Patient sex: M
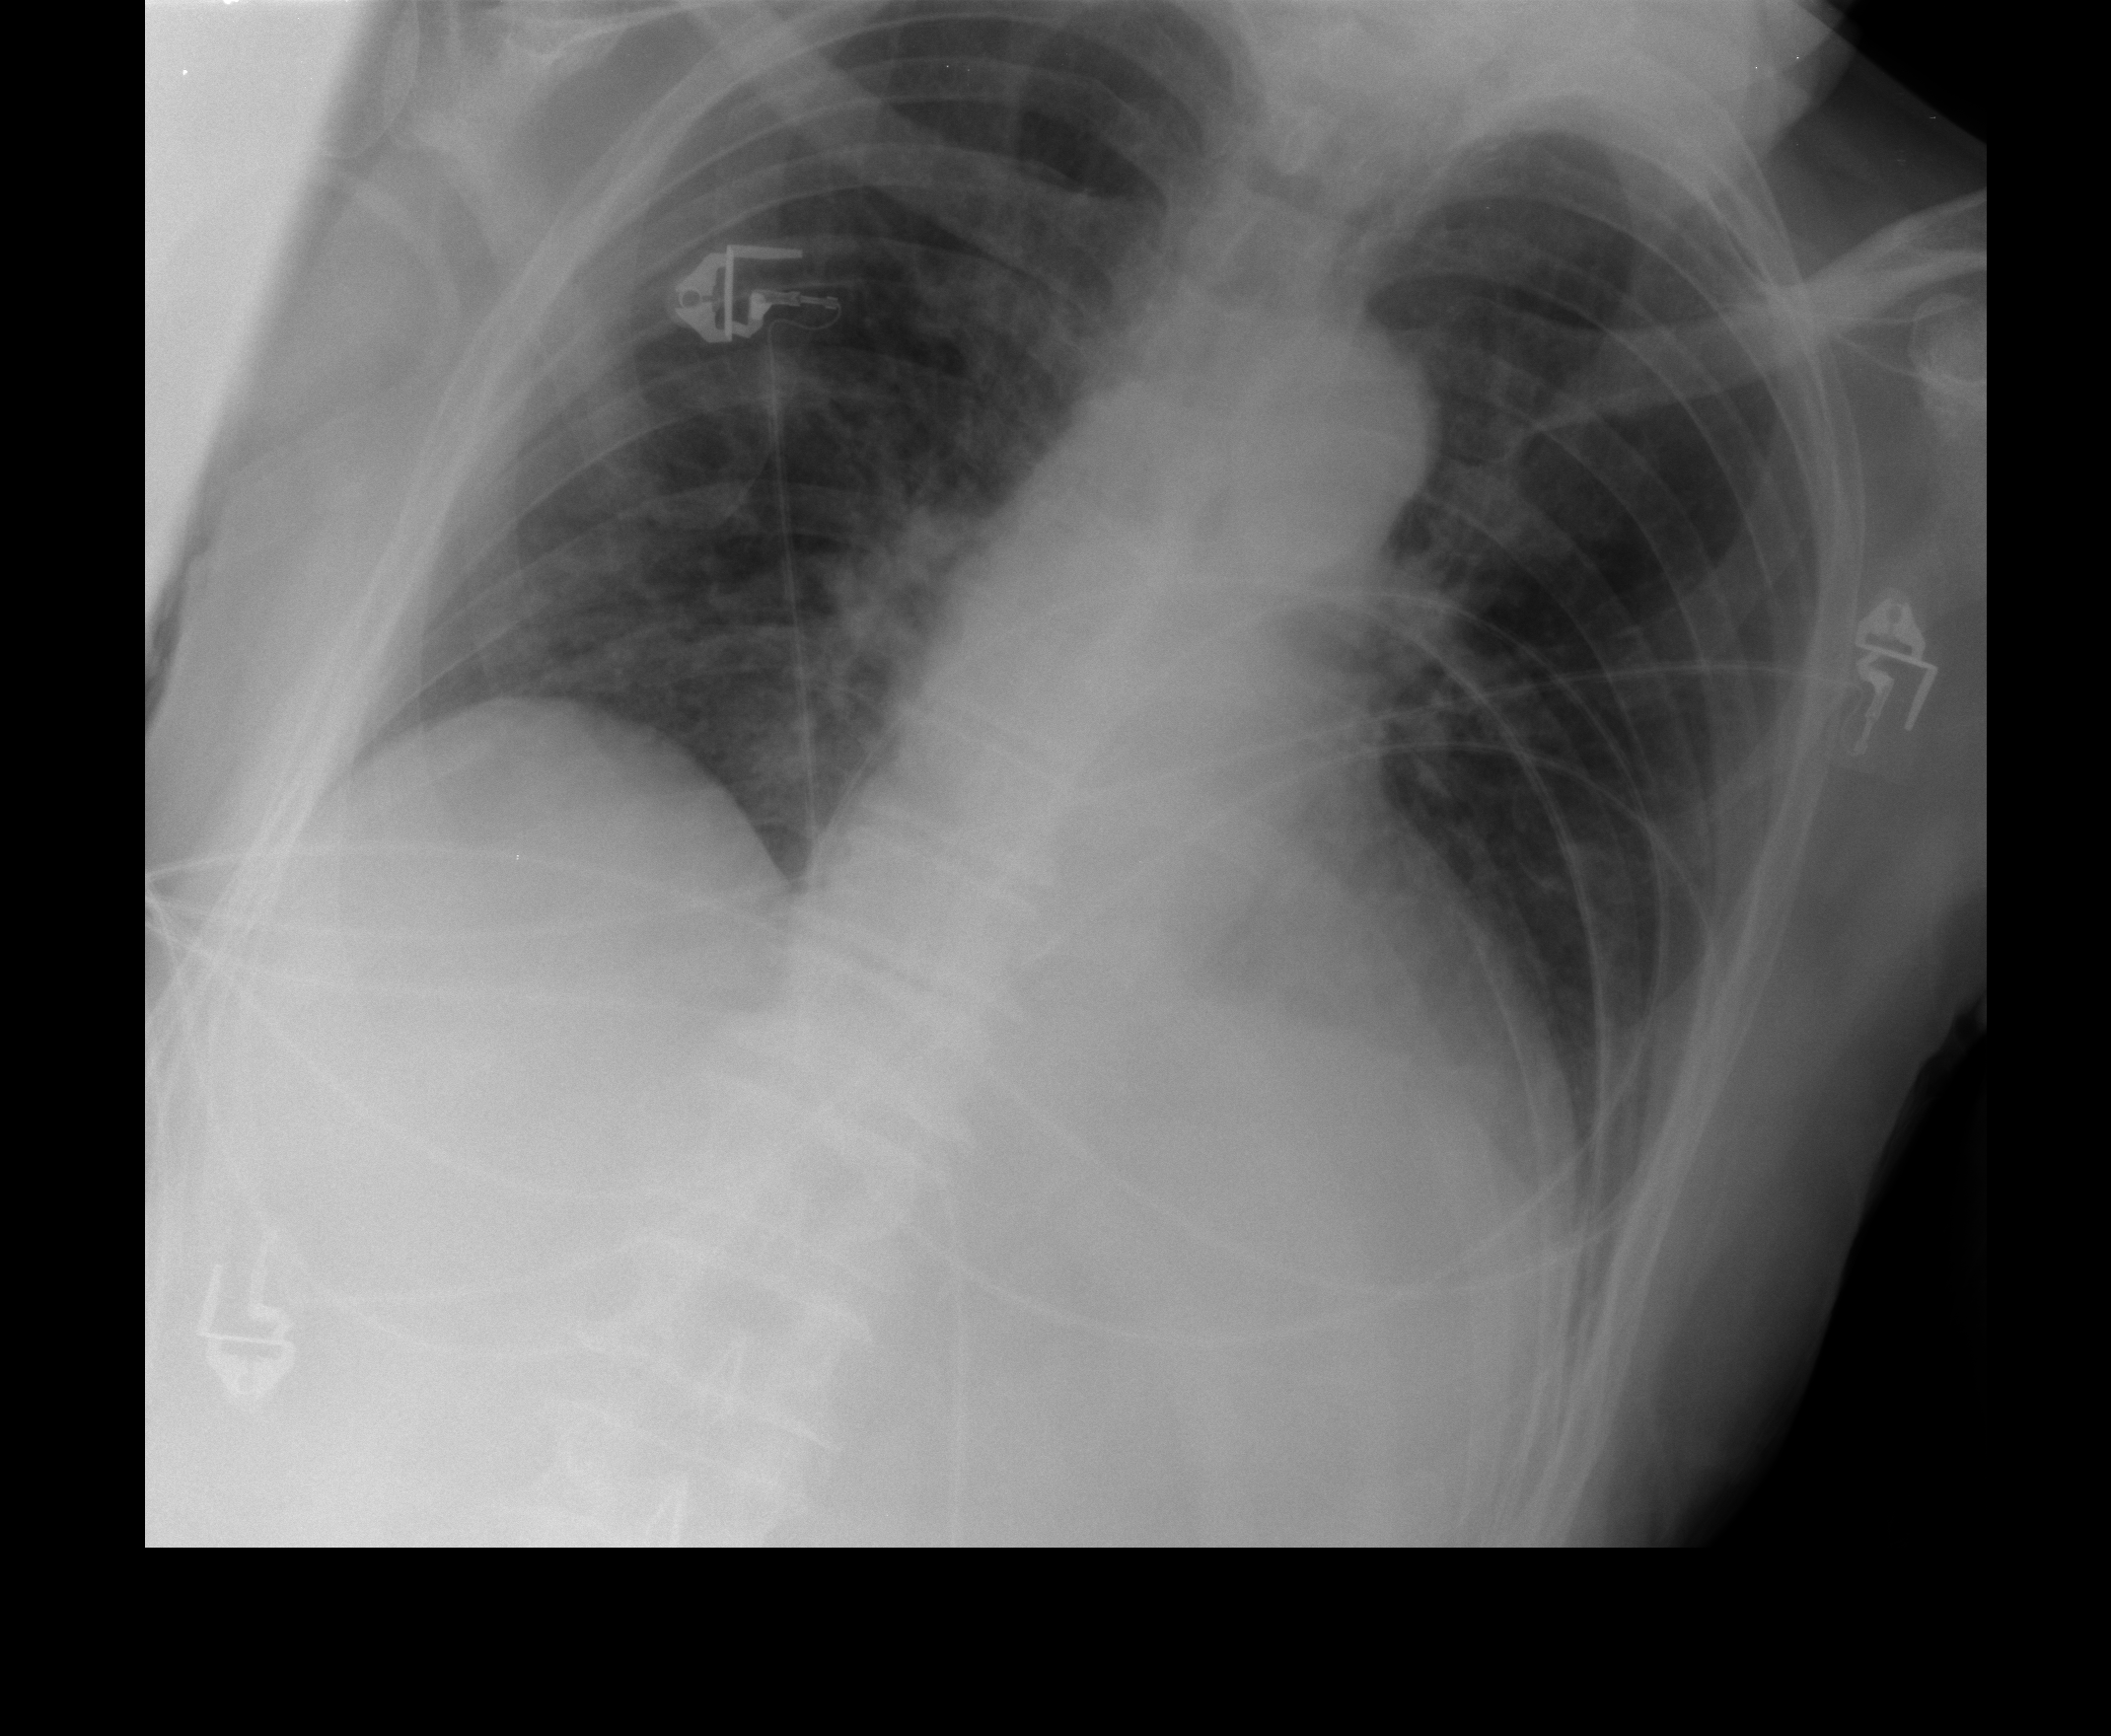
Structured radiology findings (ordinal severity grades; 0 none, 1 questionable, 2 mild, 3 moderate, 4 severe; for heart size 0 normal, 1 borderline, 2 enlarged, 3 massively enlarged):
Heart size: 2
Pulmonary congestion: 2
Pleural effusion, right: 0
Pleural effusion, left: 0
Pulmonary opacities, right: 2
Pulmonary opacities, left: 1
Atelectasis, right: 2
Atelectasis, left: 1